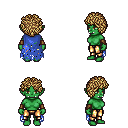
a pixel art fantasy rpg character, female body template, orc, green skin, blue tattered cape, gold greaves, blonde curly afro hairstyle, leather bracers, four views (front, back, left, right), 2x2 character sprite sheet, small pixel art, hard edges, no anti-aliasing